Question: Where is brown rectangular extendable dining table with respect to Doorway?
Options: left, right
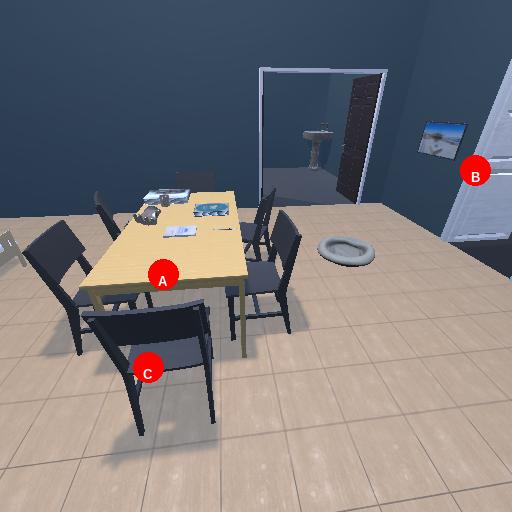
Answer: left